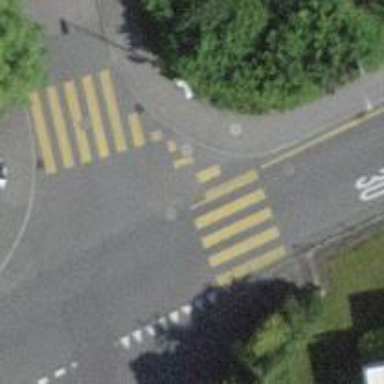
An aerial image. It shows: Pedestrian crossing with zebra markings on footway.